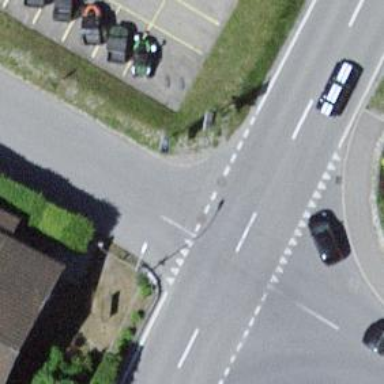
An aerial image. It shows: Bus stop with platform for public transport.